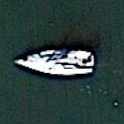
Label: civil